Field crop: maize
Growth stage: 2
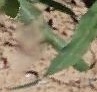
Species: maize